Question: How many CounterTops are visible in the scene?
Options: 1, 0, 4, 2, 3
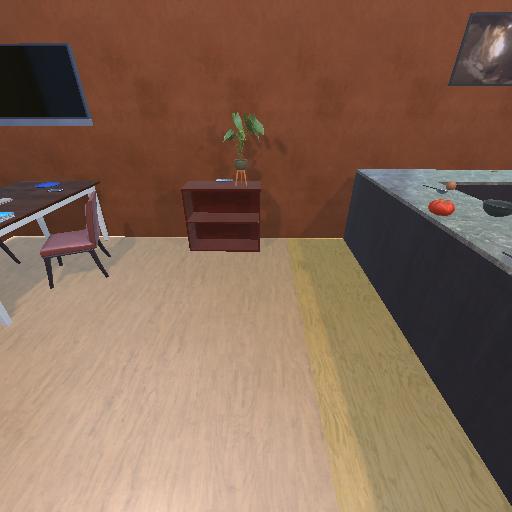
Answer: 1